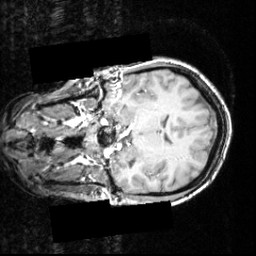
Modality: T1w
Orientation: coronal
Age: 23
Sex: female
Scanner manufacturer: siemens
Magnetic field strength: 3.951 T
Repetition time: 2.5 s
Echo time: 0.00393 s